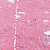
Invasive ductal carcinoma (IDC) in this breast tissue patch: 0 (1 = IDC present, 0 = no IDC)